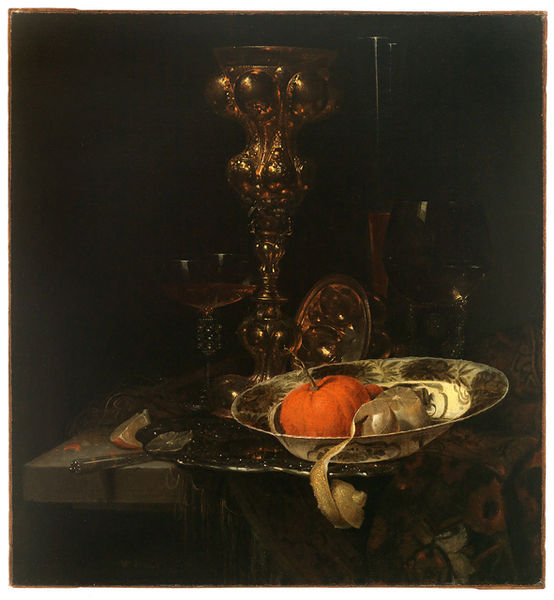
Titel: Still Life
Künstler: Willem Kalf
Standort: Amherst (Massachusetts, USA)
Institution: Mead Art Museum, Amherst College
Schlagwörter: dunkel, weiß, glas, schwarz, tisch, gläser, messer, schale, silber, teller, tischdecke, gold, kelch, decke, frucht, früchte, kürbis, stilleben, stillleben, tomate, oil, essen, wein, dark, painting, table, reflexe, glanz, tapestry, wine, silberteller, besteck, food, life, orange, water, zitrone, scarf, glass, zitronenschale, still life, renaissance, square, ceramic, cup, dutch, dish, pottery, atmosphere, plate, still, bowl, knife, chalice, goblet, elizabeth, 18th century, pumpkin, table cloth, elizabethan, wineglass, lemon, citrus, orange slice